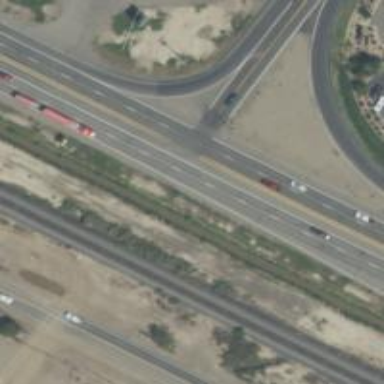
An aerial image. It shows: Expressway with asphalt surface classified as trunk highway.